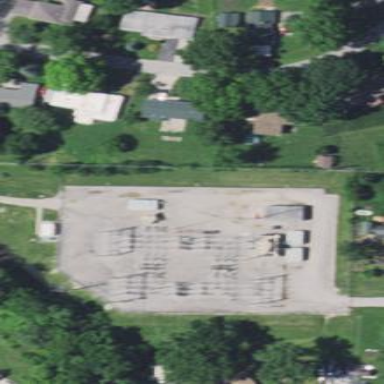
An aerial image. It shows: Distribution level power substation enclosed by fence.